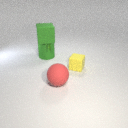
large green metal cylinder to the left of large red rubber sphere